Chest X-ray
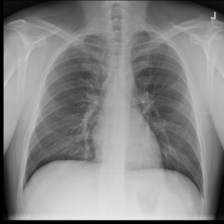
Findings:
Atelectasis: negative
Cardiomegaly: negative
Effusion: negative
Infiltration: negative
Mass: negative
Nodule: negative
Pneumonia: negative
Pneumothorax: negative
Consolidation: negative
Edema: negative
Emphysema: negative
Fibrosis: negative
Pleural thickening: negative
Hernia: negative